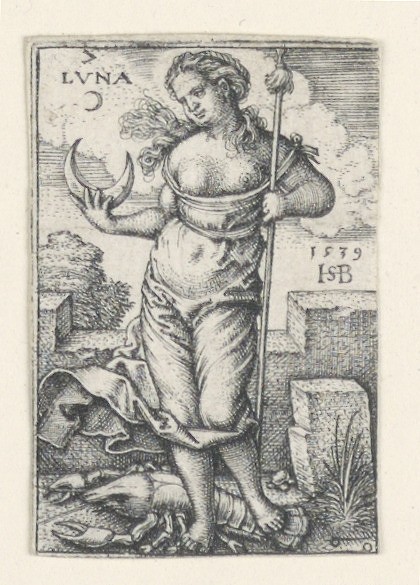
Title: The Moon, from The Seven Planets
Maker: Hans Sebald Beham, German, 1500–1550
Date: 1539
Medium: Engraving on laid paper
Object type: Print
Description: The figure of the Moon stands, facing the viewer. She holds a staff in her left hand; the crescent moon in her right hand. She is accompanied by Cancer (the crab). At upper left the word "LUNA" and the symbol for silver.